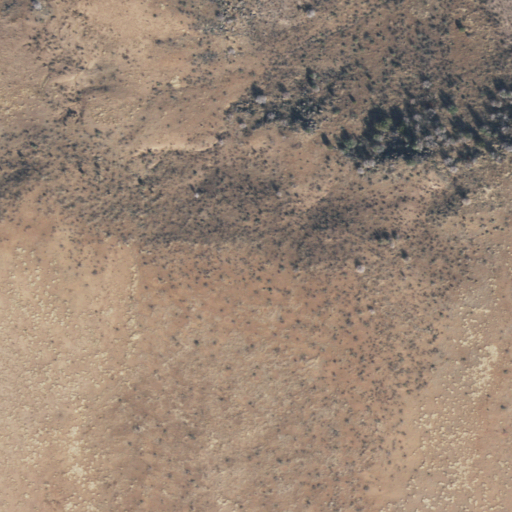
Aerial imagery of mountain in Arizona named Black Mesa containing only grassland